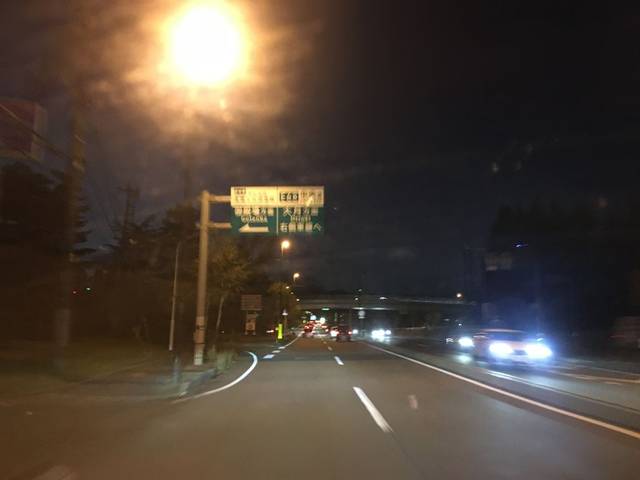
Region: Japan
Coordinates: 35.483, 138.779